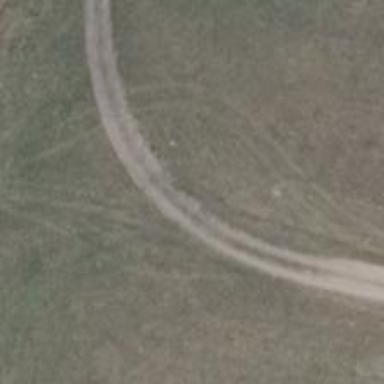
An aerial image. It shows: Sandy track road with grade5 tracktype.